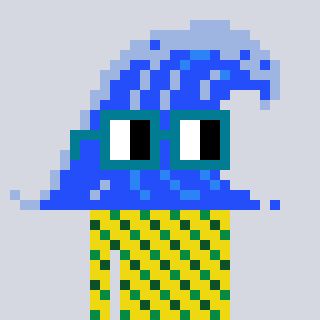
a pixel art character with square dark green glasses, a wave-shaped head and a yellow-colored body on a cool background